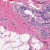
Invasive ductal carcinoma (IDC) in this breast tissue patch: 0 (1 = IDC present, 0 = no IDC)